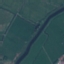
Land use / land cover class: River